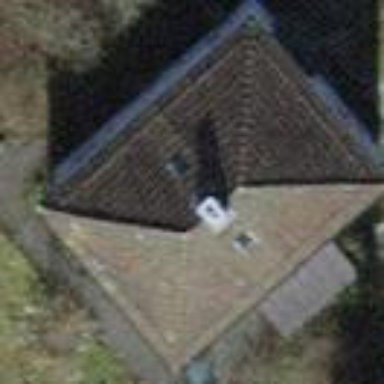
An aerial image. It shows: Building with tiled roof.